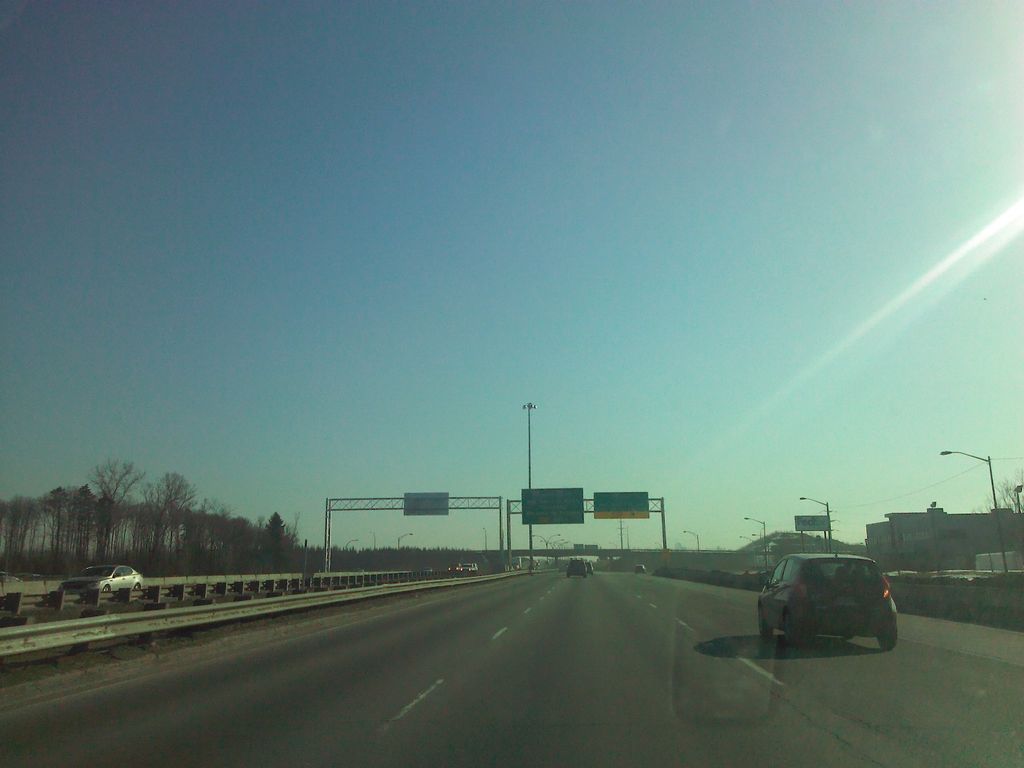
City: quebec_city